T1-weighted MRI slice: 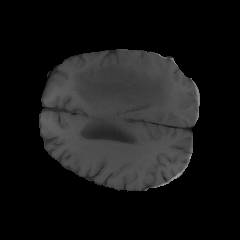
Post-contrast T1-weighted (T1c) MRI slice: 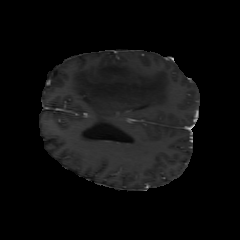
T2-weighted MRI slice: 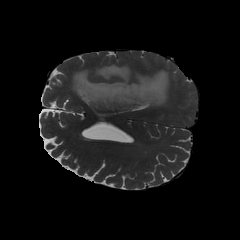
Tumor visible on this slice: yes